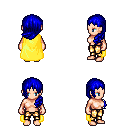
a pixel art fantasy rpg character, female body template, human, light skin, yellow cape, gold greaves, blue left-swept hairstyle, four views (front, back, left, right), 2x2 character sprite sheet, small pixel art, hard edges, no anti-aliasing